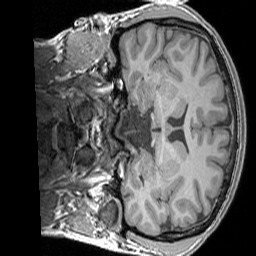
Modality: T1w
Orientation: coronal
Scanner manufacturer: siemens
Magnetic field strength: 3 T
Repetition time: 1.83 s
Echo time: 0.00303 s